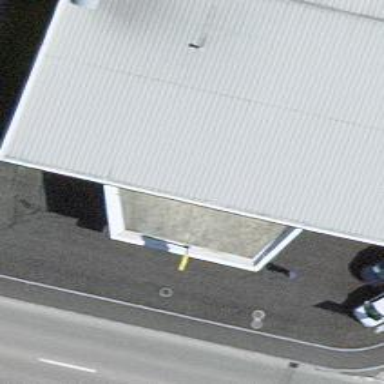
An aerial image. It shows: Charging station.